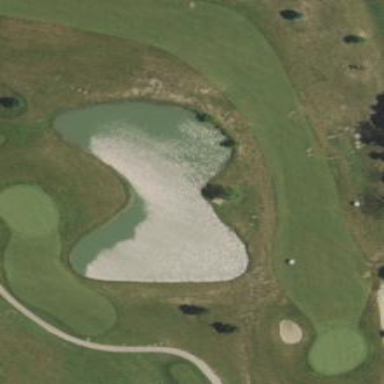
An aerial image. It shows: Grassy area designated as golf fairway.